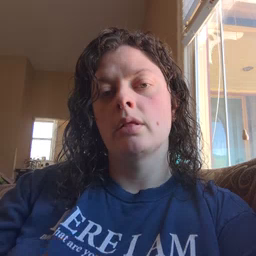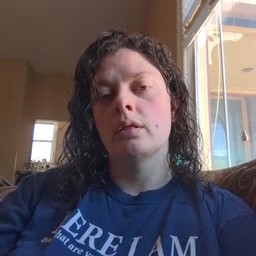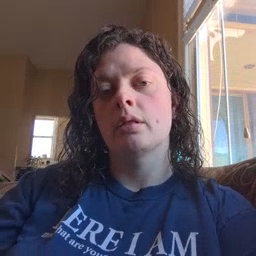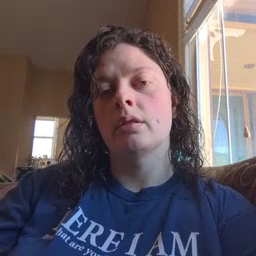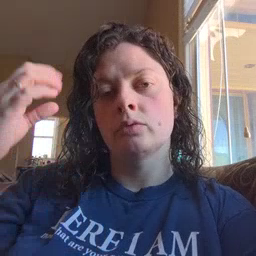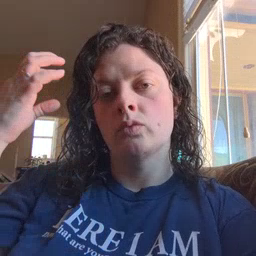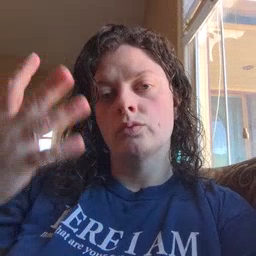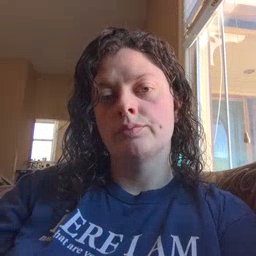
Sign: shower